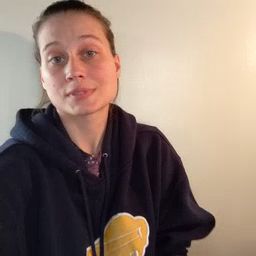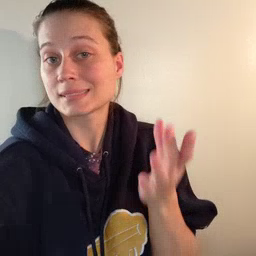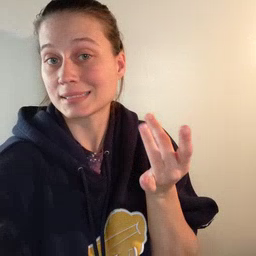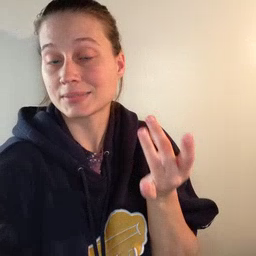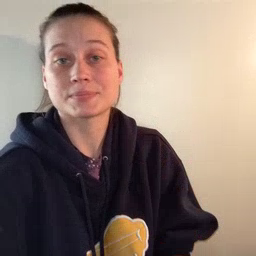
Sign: sticky